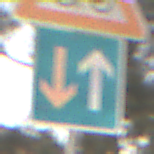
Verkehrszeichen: VorrangVorGegenverkehr
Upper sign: RadverkehrRechts
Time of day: SunriseSunset
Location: Outdoor (RoadRail)
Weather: PartlyCloudy
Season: NotSpecified
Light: Natural